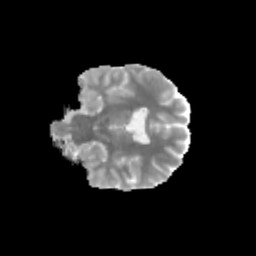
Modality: MD
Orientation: coronal
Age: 11
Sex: female
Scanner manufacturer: siemens
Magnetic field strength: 3 T
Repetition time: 3.8 s
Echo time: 0.07 s